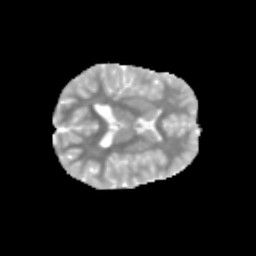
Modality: MD
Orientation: axial
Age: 11
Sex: female
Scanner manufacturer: siemens
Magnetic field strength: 3 T
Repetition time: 3.8 s
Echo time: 0.07 s